Field crop: maize
Growth stage: 2
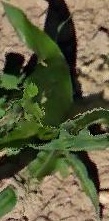
Species: maize